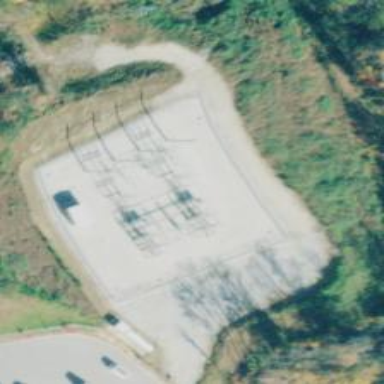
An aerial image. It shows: Switch for power supply.